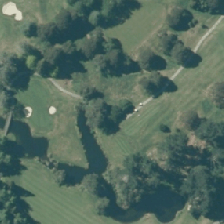
Land cover: urban_parkland